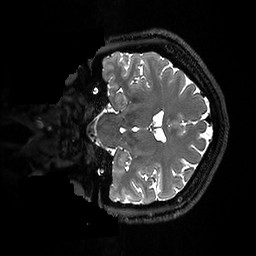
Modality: T2w
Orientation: coronal
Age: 35
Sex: female
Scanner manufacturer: ge
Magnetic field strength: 3 T
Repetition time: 3.202 s
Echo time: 0.06623 s